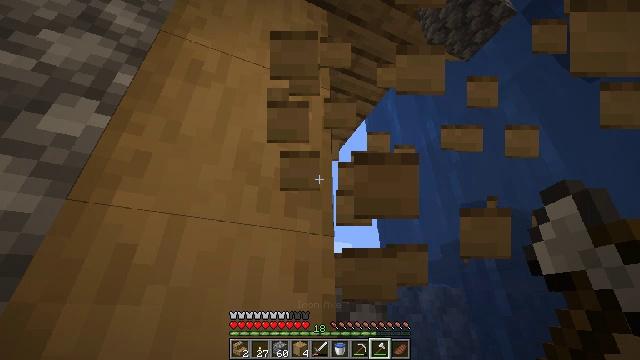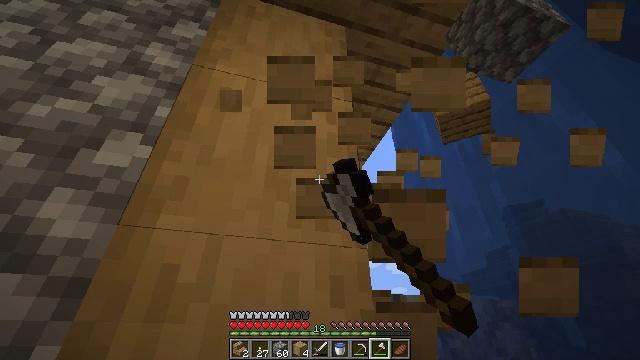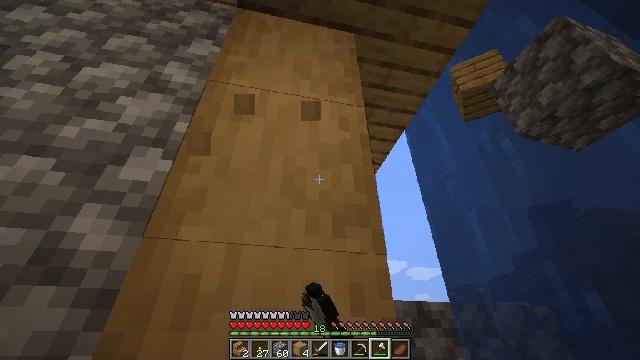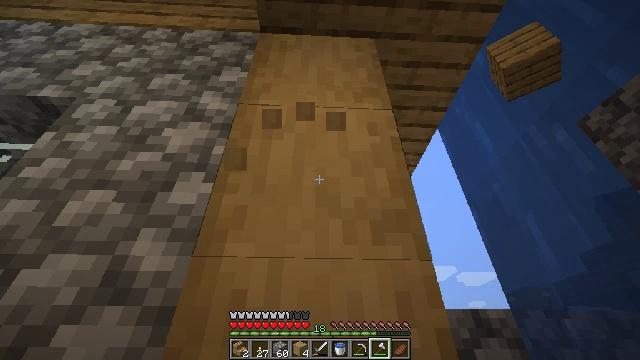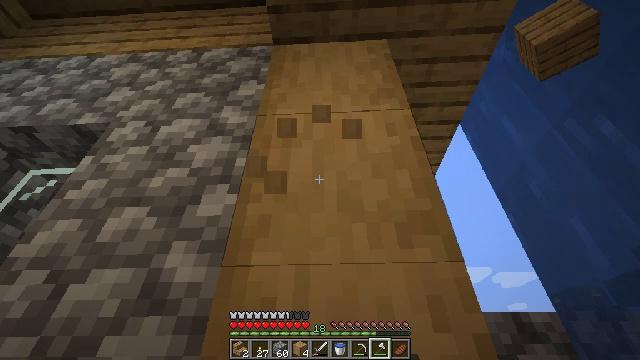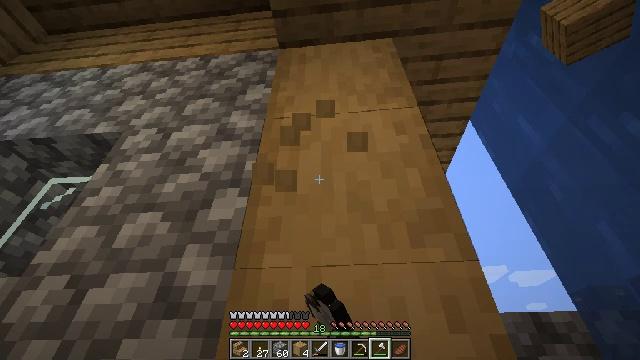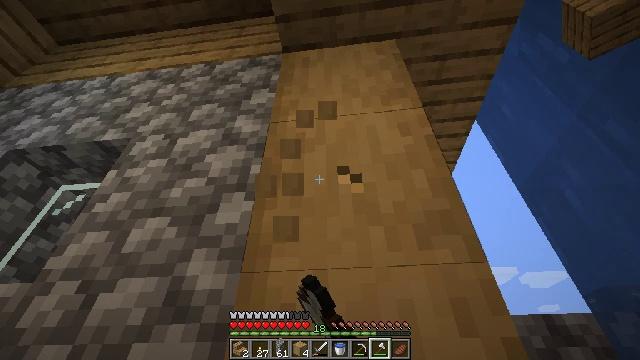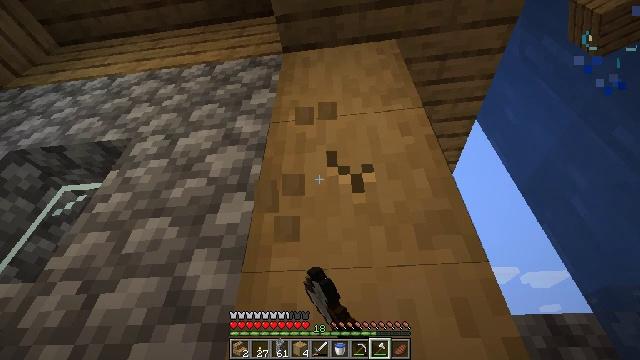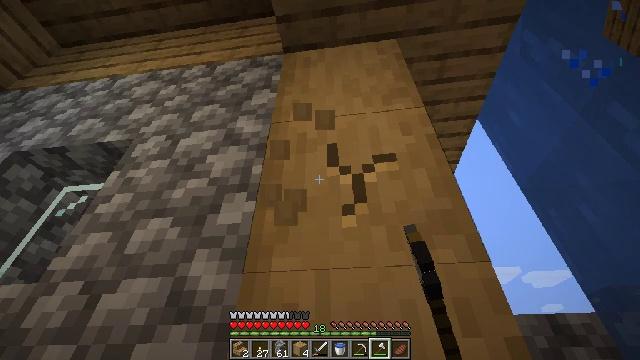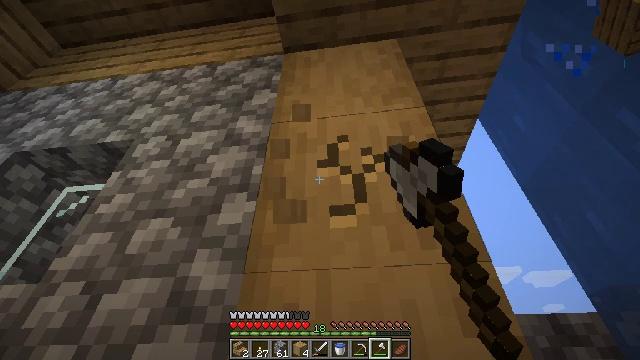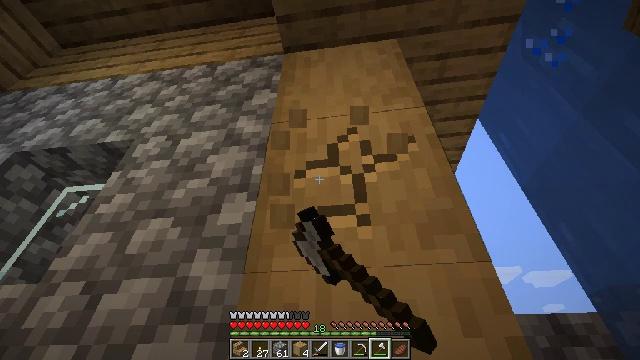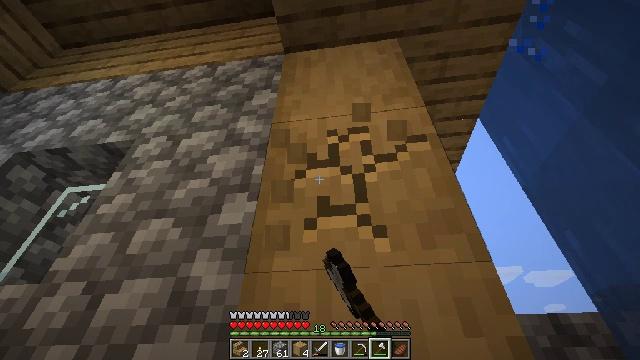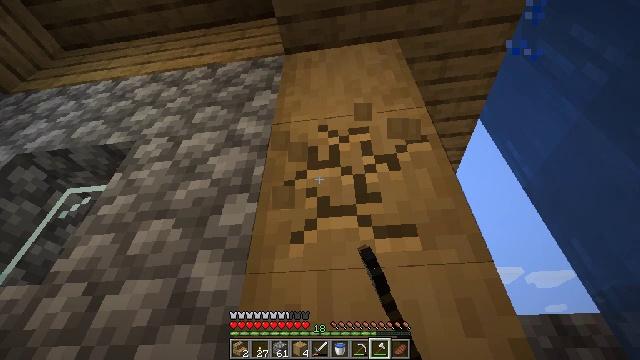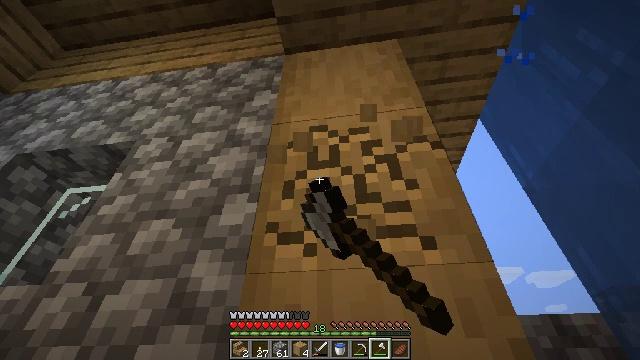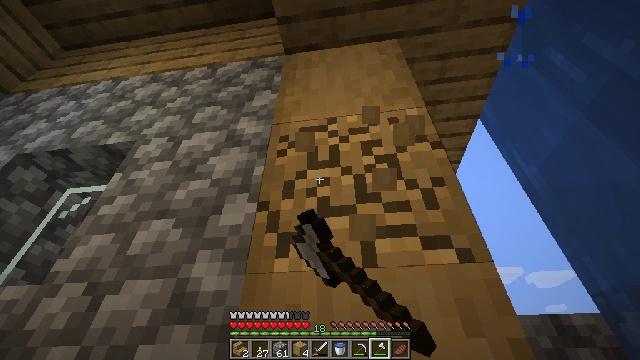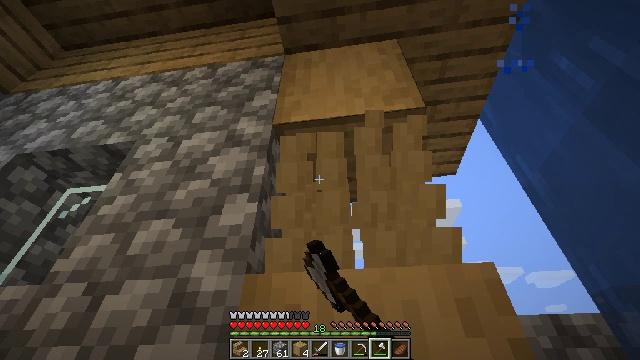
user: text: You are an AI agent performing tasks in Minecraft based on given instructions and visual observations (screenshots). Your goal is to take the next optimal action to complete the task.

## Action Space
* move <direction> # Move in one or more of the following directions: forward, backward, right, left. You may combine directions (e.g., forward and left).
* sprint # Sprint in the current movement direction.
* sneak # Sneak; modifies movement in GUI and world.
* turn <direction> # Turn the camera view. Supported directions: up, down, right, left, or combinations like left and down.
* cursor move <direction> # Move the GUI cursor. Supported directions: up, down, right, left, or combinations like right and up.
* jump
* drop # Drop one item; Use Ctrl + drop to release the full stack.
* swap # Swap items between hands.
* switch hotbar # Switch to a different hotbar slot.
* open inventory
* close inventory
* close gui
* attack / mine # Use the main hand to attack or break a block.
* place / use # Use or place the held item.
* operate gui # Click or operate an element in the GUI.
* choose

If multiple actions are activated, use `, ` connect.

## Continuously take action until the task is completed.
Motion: motion action
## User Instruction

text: Mine the stripped oak log.
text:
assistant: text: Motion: turn left and up, attack / mine
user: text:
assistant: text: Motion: turn left and up, attack / mine
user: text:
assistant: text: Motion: turn left and up, attack / mine
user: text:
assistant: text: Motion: turn left and up, attack / mine
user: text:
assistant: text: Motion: turn left, attack / mine
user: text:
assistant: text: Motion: turn left, attack / mine
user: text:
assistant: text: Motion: attack / mine
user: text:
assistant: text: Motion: attack / mine
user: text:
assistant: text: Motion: attack / mine
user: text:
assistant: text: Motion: attack / mine
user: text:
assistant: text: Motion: attack / mine
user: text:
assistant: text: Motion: attack / mine
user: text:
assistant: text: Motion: attack / mine
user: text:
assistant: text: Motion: attack / mine
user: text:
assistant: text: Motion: attack / mine
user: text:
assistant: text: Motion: attack / mine
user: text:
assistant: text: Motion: attack / mine
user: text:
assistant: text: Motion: attack / mine
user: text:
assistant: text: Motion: attack / mine
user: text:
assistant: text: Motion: attack / mine
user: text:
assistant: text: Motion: attack / mine
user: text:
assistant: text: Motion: attack / mine
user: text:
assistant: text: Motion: attack / mine
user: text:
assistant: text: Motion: attack / mine
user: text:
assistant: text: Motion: attack / mine
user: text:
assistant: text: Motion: attack / mine
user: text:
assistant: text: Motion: attack / mine
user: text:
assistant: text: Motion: attack / mine
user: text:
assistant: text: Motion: attack / mine
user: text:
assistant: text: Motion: attack / mine